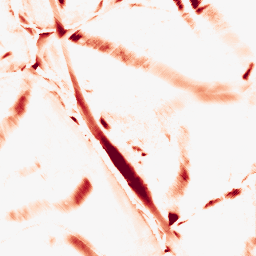
Category: morphological
Decomposition family: morphological_diamond
Decomposition parameters: operation: opening
radius: 15
Upsampling method: sinc_blackman
Upsampling parameters: scale: 4
kernel_size: 16
Upsampling scale: 4